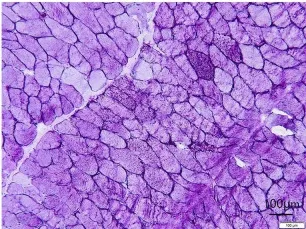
Histopathologic manifestations of the patient muscle. (B) Glycogen deposition in muscle fibers, identified as PAS-positive in glycogen staining.
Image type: pathology (pas)